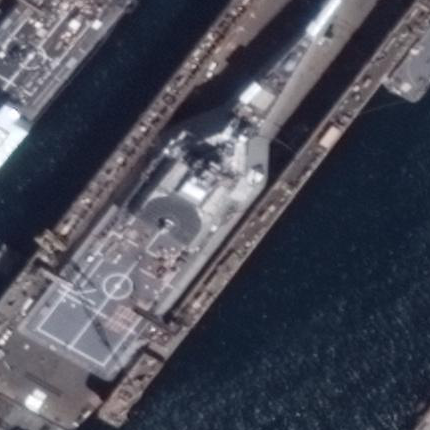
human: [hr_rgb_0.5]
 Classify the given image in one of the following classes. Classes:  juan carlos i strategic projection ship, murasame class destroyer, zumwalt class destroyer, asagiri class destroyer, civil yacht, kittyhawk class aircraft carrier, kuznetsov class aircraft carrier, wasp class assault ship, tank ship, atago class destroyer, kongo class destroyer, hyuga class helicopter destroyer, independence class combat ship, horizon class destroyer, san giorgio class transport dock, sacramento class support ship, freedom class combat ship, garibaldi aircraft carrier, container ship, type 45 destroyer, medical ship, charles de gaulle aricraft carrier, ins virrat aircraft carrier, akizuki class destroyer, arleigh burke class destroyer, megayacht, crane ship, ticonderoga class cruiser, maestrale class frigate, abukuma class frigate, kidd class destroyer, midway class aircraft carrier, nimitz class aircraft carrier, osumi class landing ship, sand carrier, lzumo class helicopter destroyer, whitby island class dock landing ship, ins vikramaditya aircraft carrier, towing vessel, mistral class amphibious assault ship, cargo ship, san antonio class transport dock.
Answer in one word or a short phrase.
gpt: Independence class combat ship